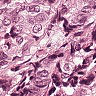
Metastatic tissue present: yes